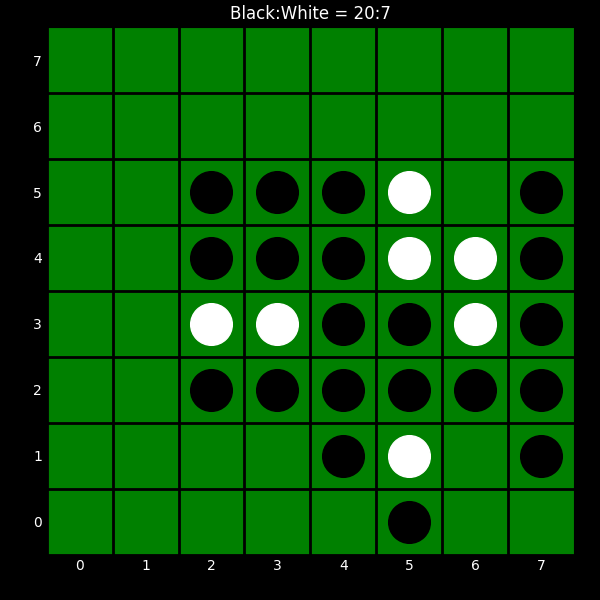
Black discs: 20
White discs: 7